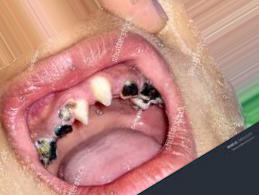
Condition: Caries